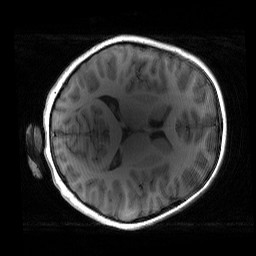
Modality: T1w
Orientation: axial
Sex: female
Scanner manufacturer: siemens
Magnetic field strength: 3 T
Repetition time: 1.9 s
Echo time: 0.00243 s